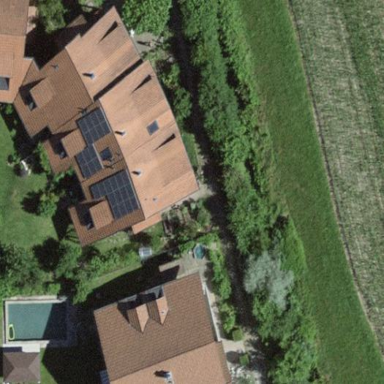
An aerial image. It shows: Simple house.